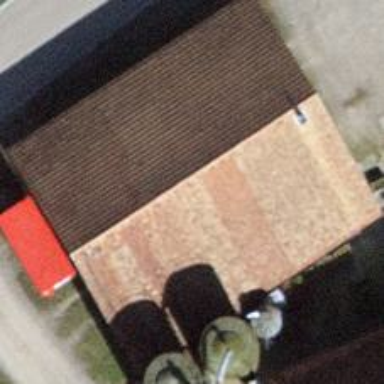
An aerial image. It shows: Farm auxiliary building.